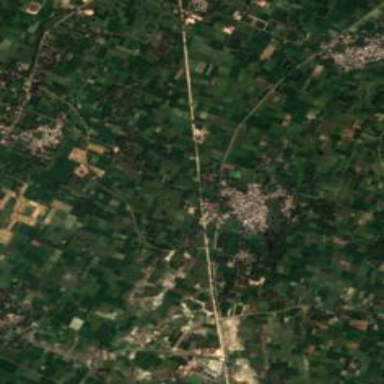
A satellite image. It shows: Village.